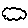
Label: cloud